Field crop: maize
Growth stage: 2
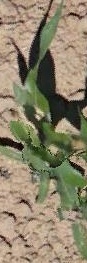
Species: maize